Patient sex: M
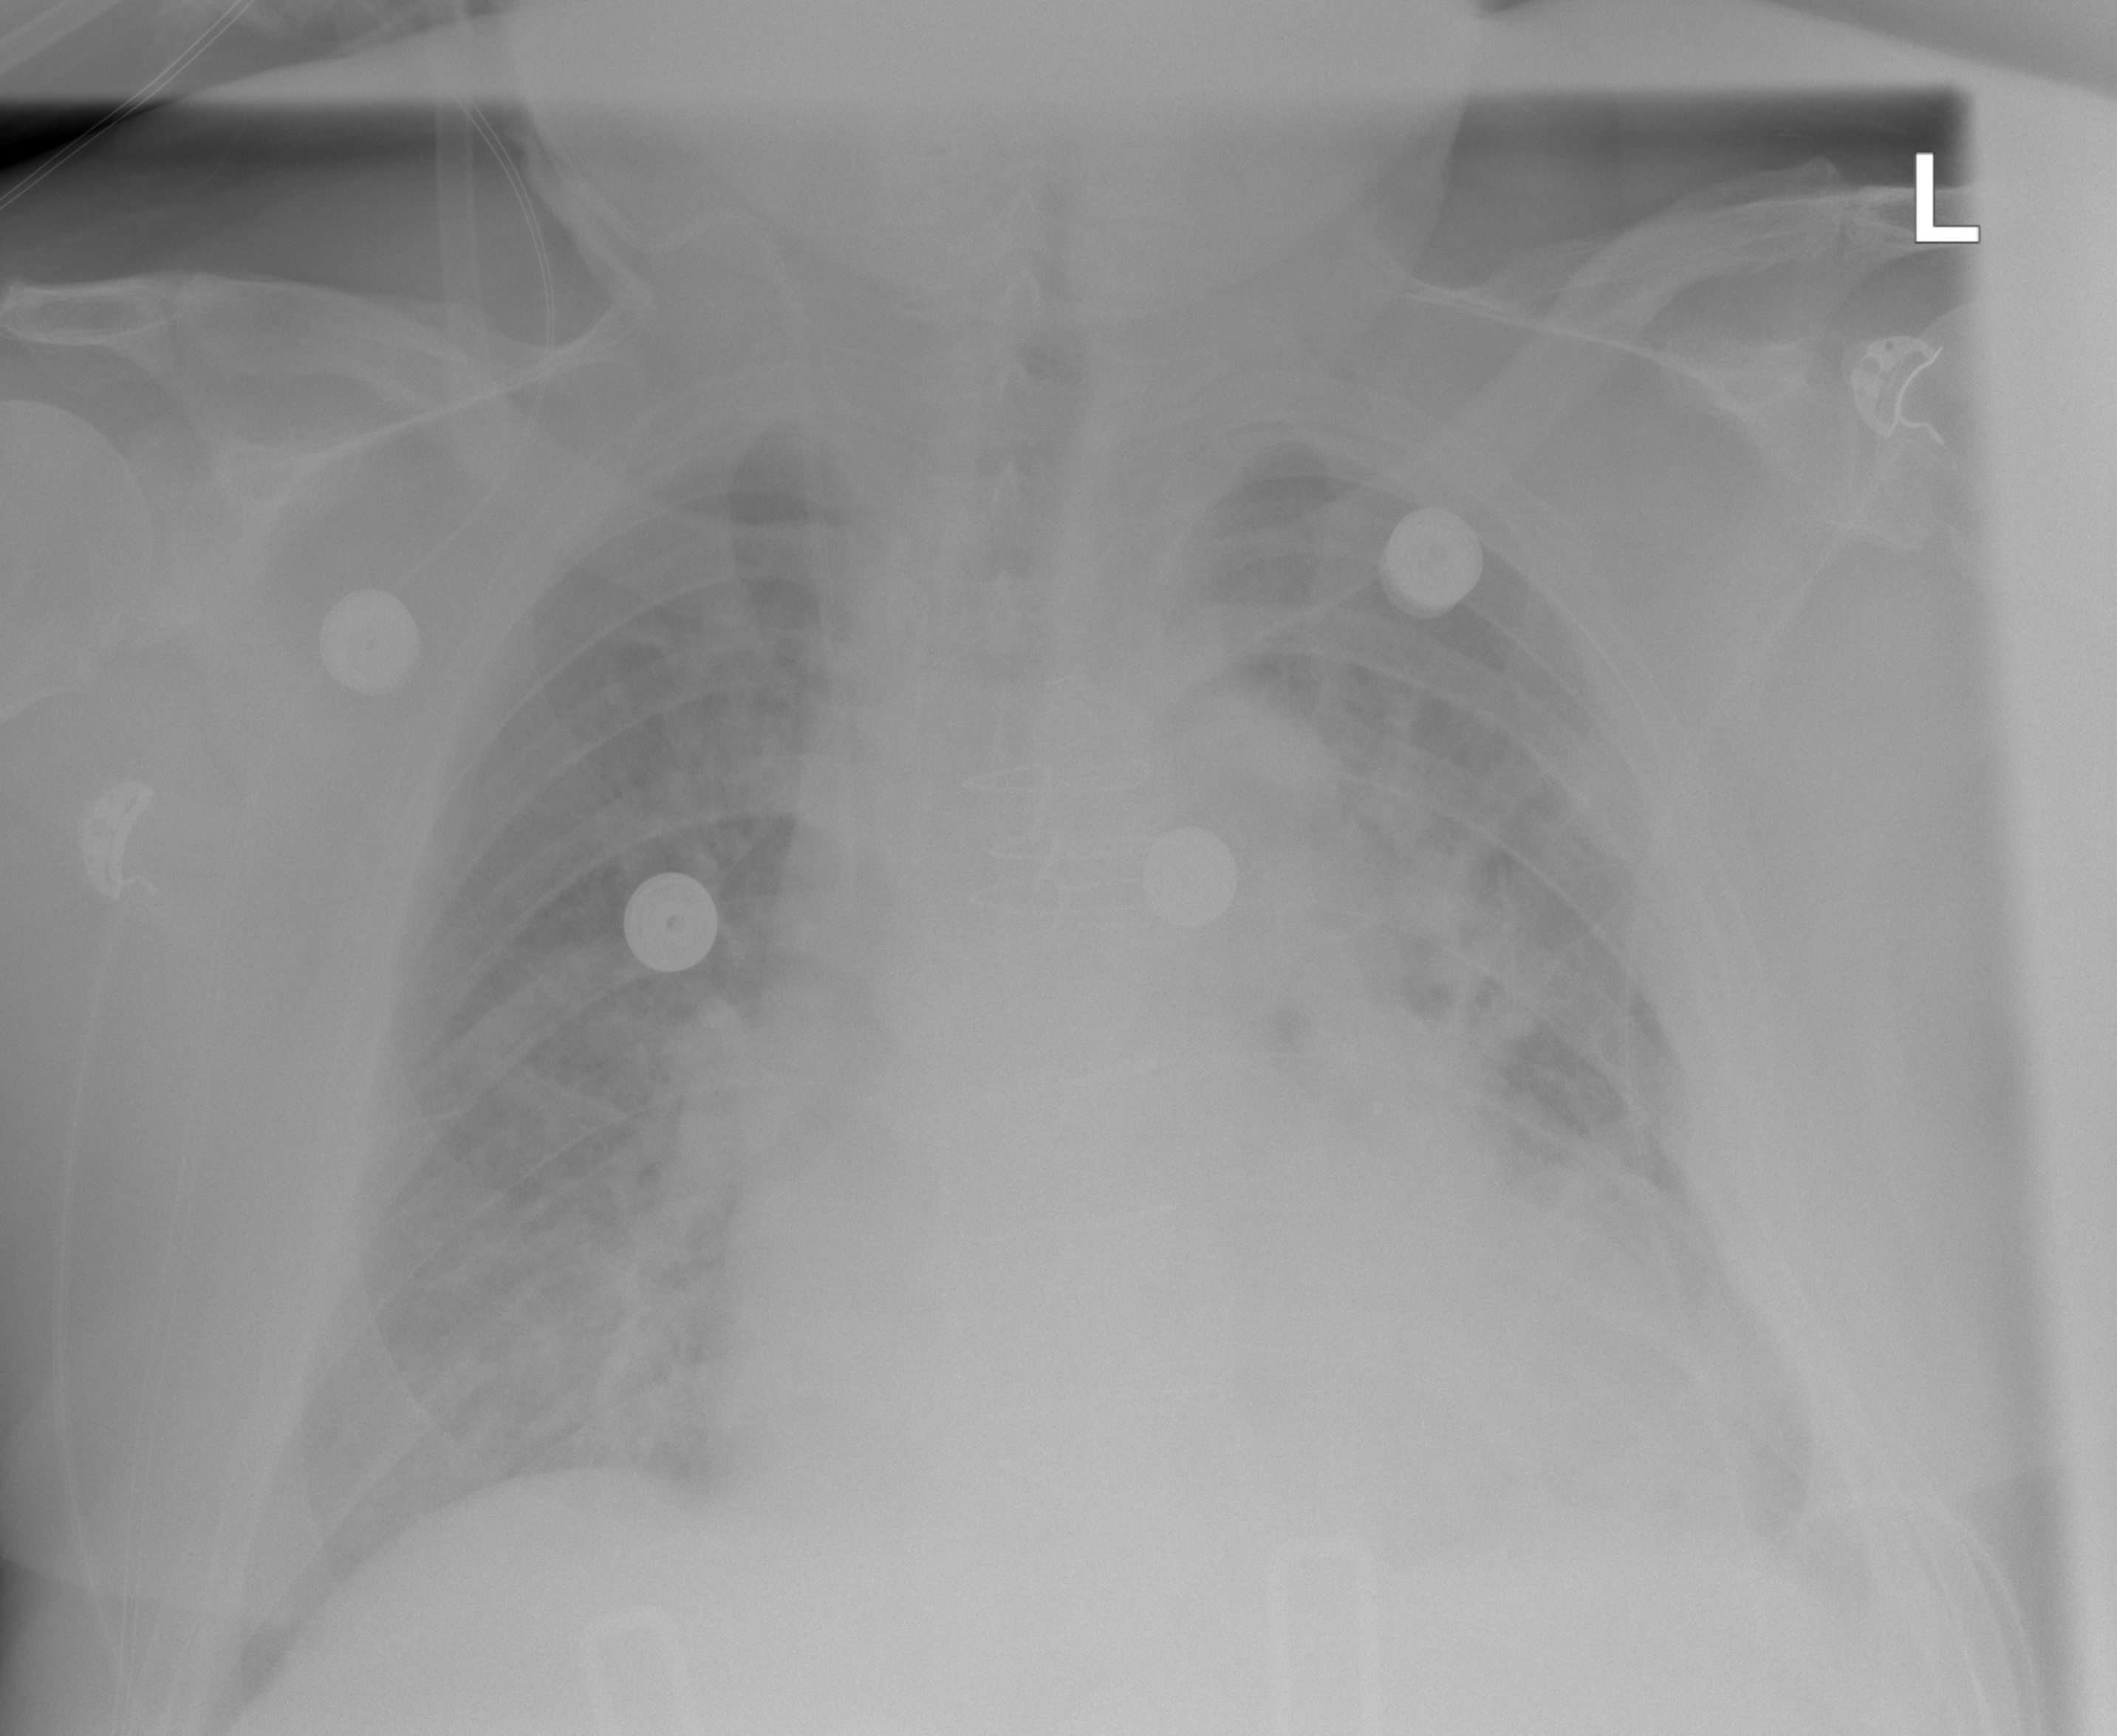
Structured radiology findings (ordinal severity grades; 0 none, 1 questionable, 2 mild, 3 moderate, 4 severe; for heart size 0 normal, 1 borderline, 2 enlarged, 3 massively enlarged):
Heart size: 2
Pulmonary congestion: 2
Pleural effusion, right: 0
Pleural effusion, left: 2
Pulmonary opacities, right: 3
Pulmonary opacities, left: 3
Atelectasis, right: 0
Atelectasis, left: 2